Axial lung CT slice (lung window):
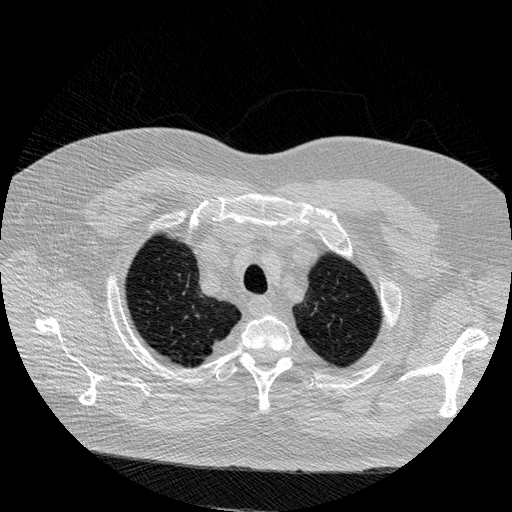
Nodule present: no